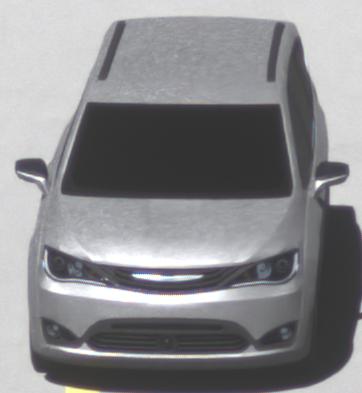
Make: Chrysler
Model: Pacifica
Detailed model: -
Model produced from: 2016
Model produced until: 2020
Doors: 5
Color: white
Road condition: dry road
Daytime: midday
Contrast: high contrast